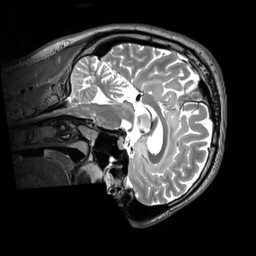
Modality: T2w
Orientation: sagittal
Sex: male
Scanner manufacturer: siemens
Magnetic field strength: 3 T
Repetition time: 3.2 s
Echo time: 0.409 s